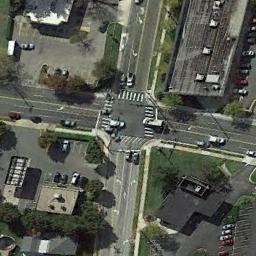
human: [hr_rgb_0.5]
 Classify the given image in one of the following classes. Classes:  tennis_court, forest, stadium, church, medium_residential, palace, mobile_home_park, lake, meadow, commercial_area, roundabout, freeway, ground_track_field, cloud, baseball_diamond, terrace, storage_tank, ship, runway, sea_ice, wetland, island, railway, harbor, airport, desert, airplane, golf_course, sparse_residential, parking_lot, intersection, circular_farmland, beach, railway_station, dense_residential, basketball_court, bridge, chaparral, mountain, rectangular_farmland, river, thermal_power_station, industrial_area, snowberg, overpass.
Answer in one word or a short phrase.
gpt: intersection